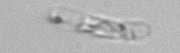
Label: Guinardia_striata